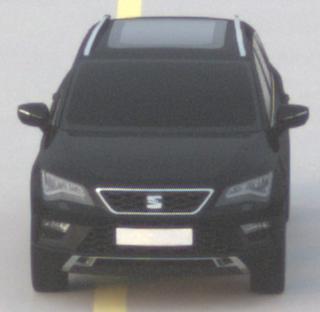
Make: SEAT
Model: Ateca 1.0 TSI Ecomotive
Detailed model: Ateca (5FP)
Model produced from: 2016/08
Model produced until: 2018/08
Doors: 5
Color: black
Road condition: dry road
Daytime: sunrise or sunset
Contrast: low contrast